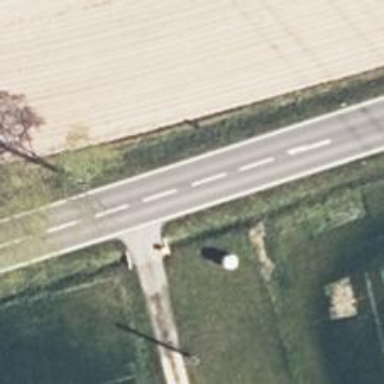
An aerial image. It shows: Secondary road with asphalt surface.